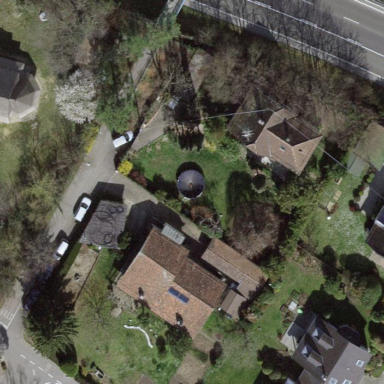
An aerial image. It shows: Garden enclosed by fence.